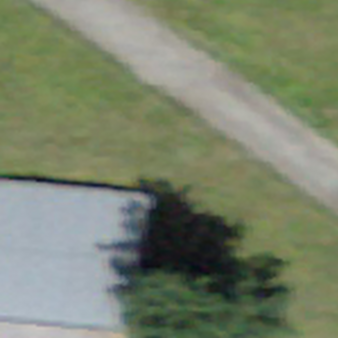
Label: other